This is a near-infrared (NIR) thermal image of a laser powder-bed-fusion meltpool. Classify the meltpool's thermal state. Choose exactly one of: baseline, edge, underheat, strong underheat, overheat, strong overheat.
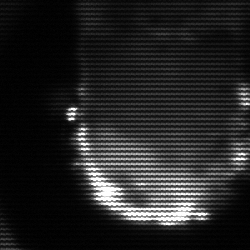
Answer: baseline